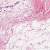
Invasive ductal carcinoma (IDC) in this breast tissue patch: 0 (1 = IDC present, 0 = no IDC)